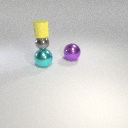
small gray metal sphere above large cyan metal sphere